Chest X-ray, PA view. Patient: 57 years old, sex F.
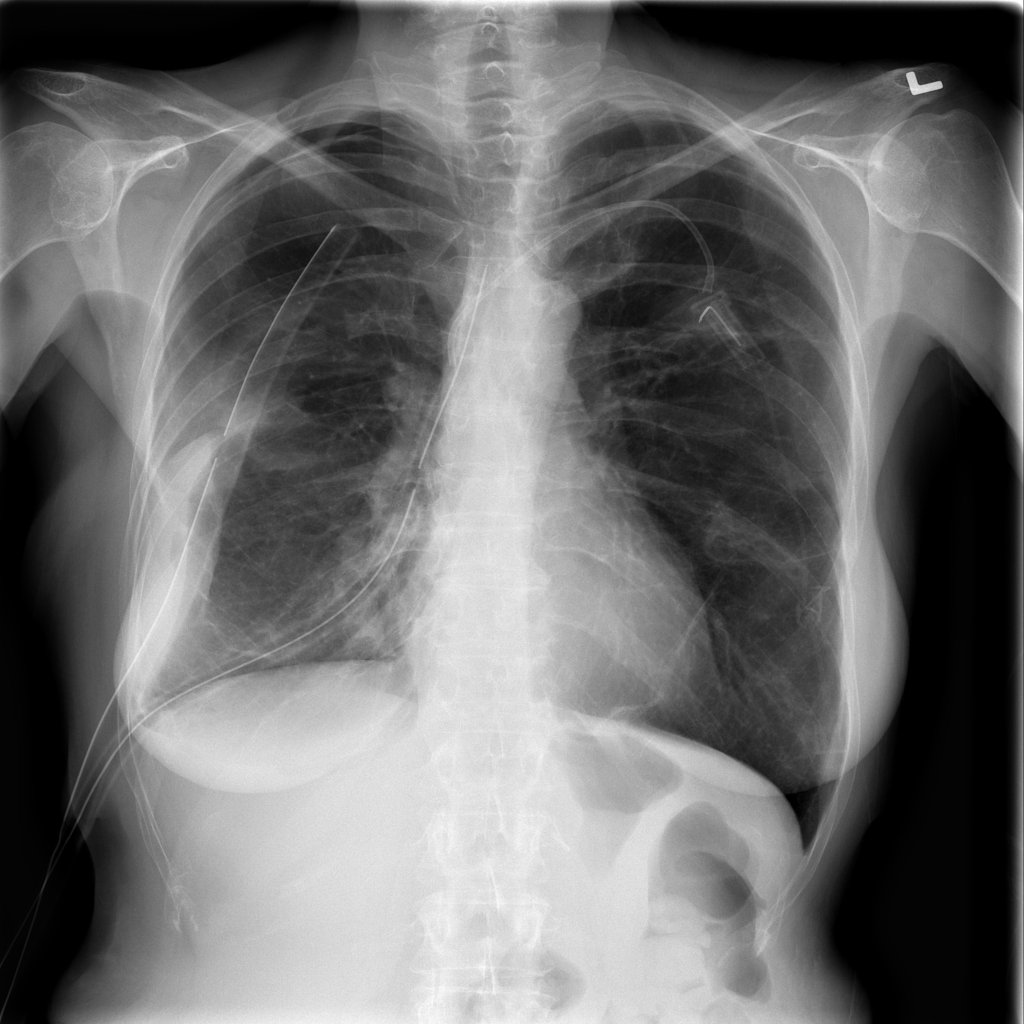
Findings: Pneumothorax